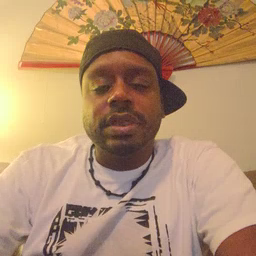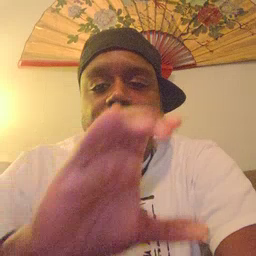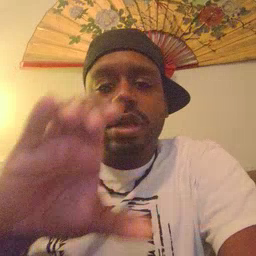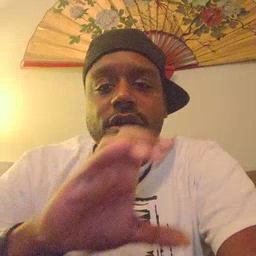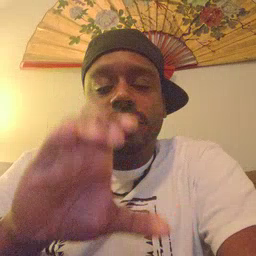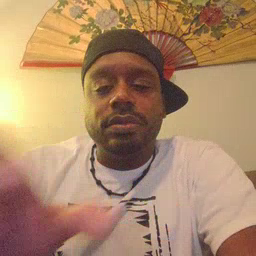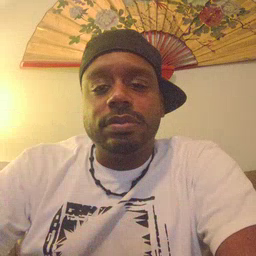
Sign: chocolate